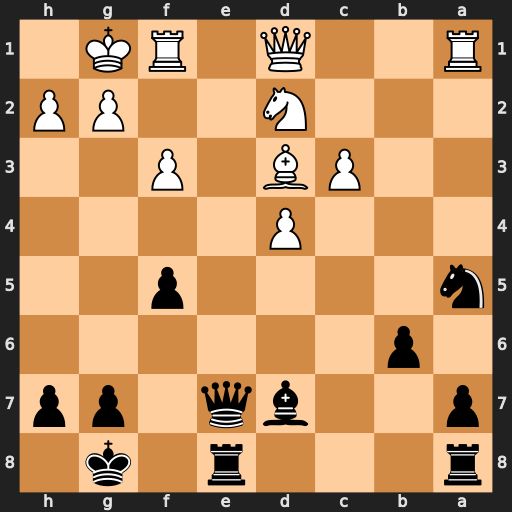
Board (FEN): r3r1k1/p2bq1pp/1p6/n4p2/3P4/2PB1P2/3N2PP/R2Q1RK1
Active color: b
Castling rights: -
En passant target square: -
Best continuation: Qe3+ Kh1 Qxd3